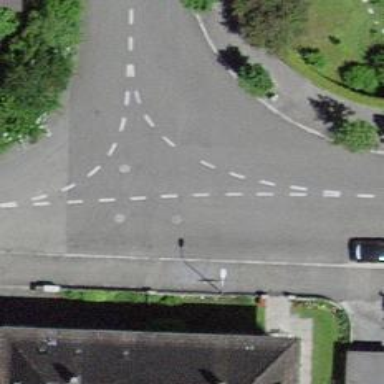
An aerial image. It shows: Residential road with sidewalks on both sides.